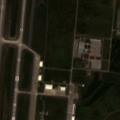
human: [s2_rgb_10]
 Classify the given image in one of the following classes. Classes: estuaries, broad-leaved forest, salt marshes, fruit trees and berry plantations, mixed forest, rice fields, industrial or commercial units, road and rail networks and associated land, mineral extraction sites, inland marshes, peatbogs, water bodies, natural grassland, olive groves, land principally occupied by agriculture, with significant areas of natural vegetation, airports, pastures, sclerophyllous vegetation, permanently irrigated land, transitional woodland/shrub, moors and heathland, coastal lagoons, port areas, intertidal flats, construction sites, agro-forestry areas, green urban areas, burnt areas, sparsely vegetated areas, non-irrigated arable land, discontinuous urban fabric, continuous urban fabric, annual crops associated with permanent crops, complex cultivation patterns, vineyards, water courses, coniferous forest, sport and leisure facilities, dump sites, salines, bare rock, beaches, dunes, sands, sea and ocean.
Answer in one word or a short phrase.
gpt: continuous urban fabric